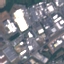
Label: Industrial